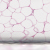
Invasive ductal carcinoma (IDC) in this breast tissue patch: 0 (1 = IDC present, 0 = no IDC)